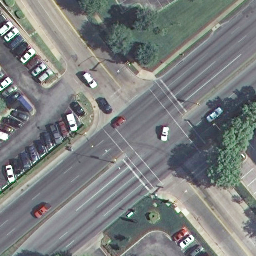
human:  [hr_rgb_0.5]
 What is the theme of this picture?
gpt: intersection